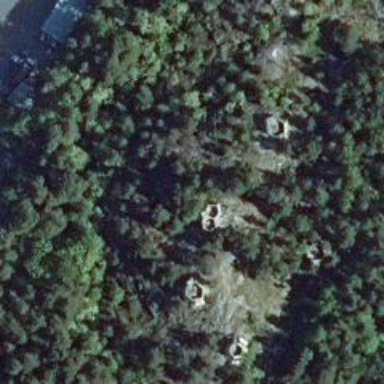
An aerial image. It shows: Military bunker.